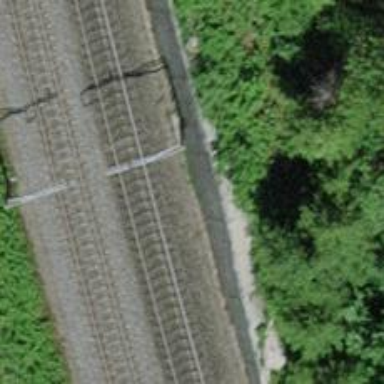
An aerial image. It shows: Railway track with contact lines for electrification.